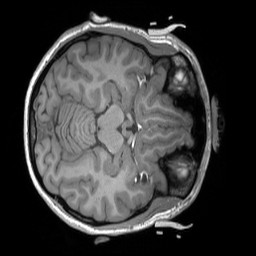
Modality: T1w
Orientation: axial
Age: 23
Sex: female